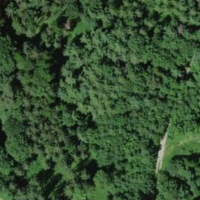
EUNIS habitat code: 43
Species observed at this site:
Vicia sepium